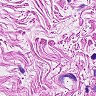
Metastatic tissue present: no